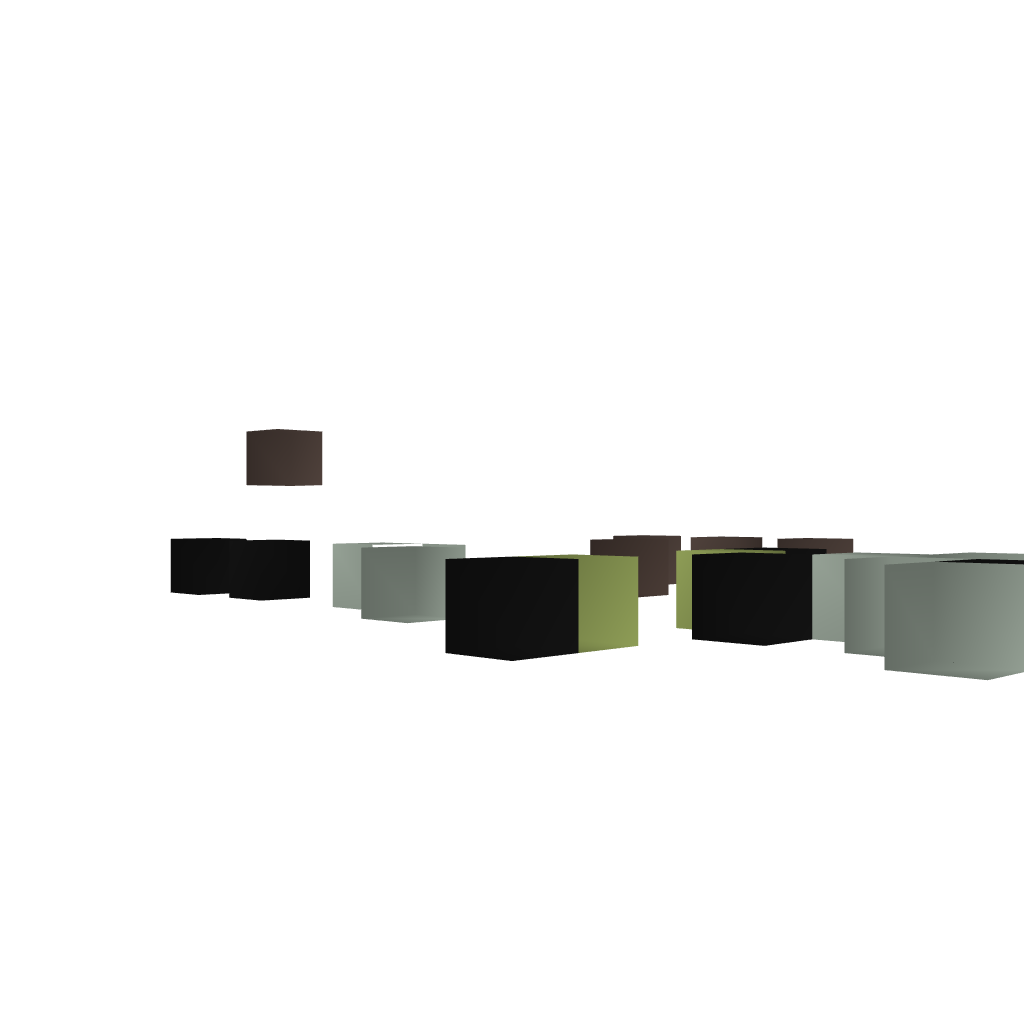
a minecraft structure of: Snowball Turret